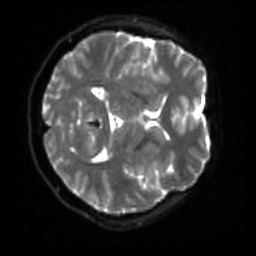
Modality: sbref
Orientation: axial
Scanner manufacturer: siemens
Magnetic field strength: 3 T
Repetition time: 4 s
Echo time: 0.0594 s